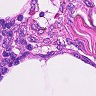
Metastatic tissue present: no